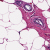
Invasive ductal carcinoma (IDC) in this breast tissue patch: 0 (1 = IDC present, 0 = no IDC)